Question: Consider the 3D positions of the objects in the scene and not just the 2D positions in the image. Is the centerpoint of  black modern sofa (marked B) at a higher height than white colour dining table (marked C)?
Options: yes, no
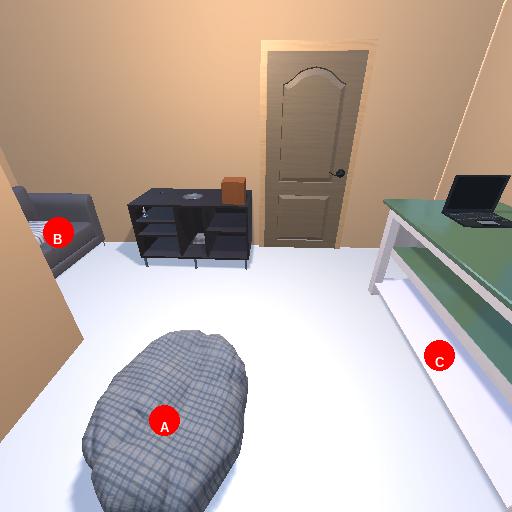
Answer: yes